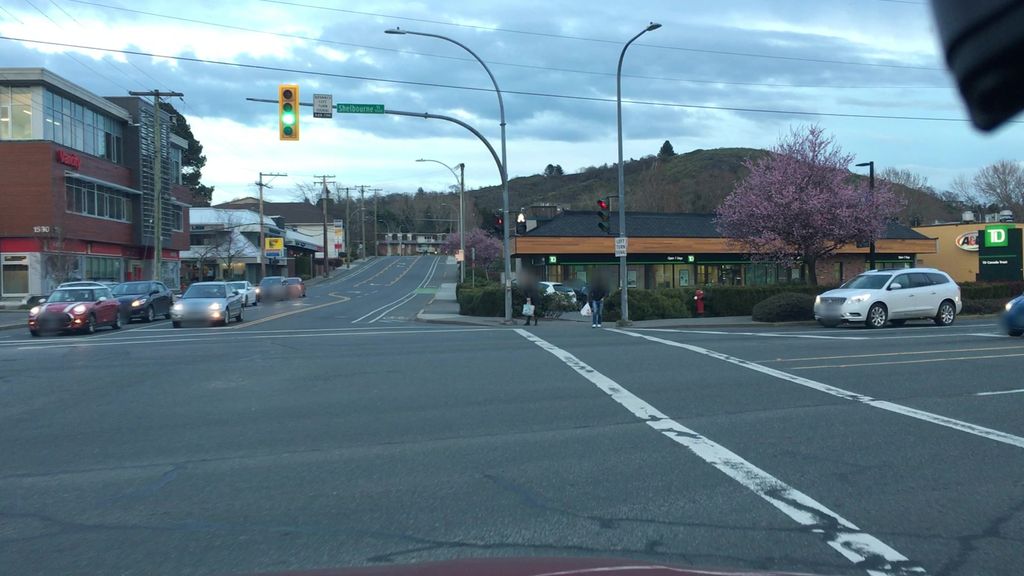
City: victoria